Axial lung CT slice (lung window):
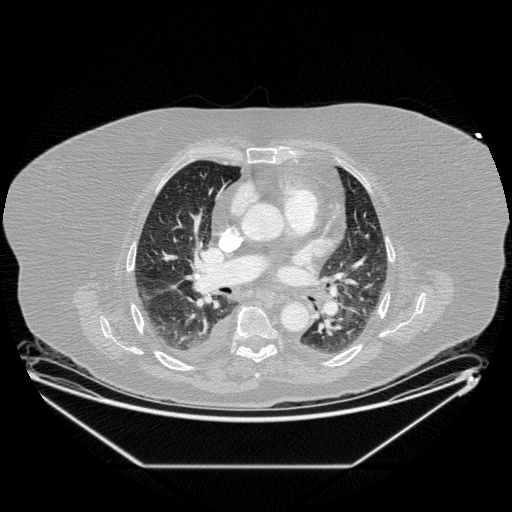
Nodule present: no